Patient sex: M
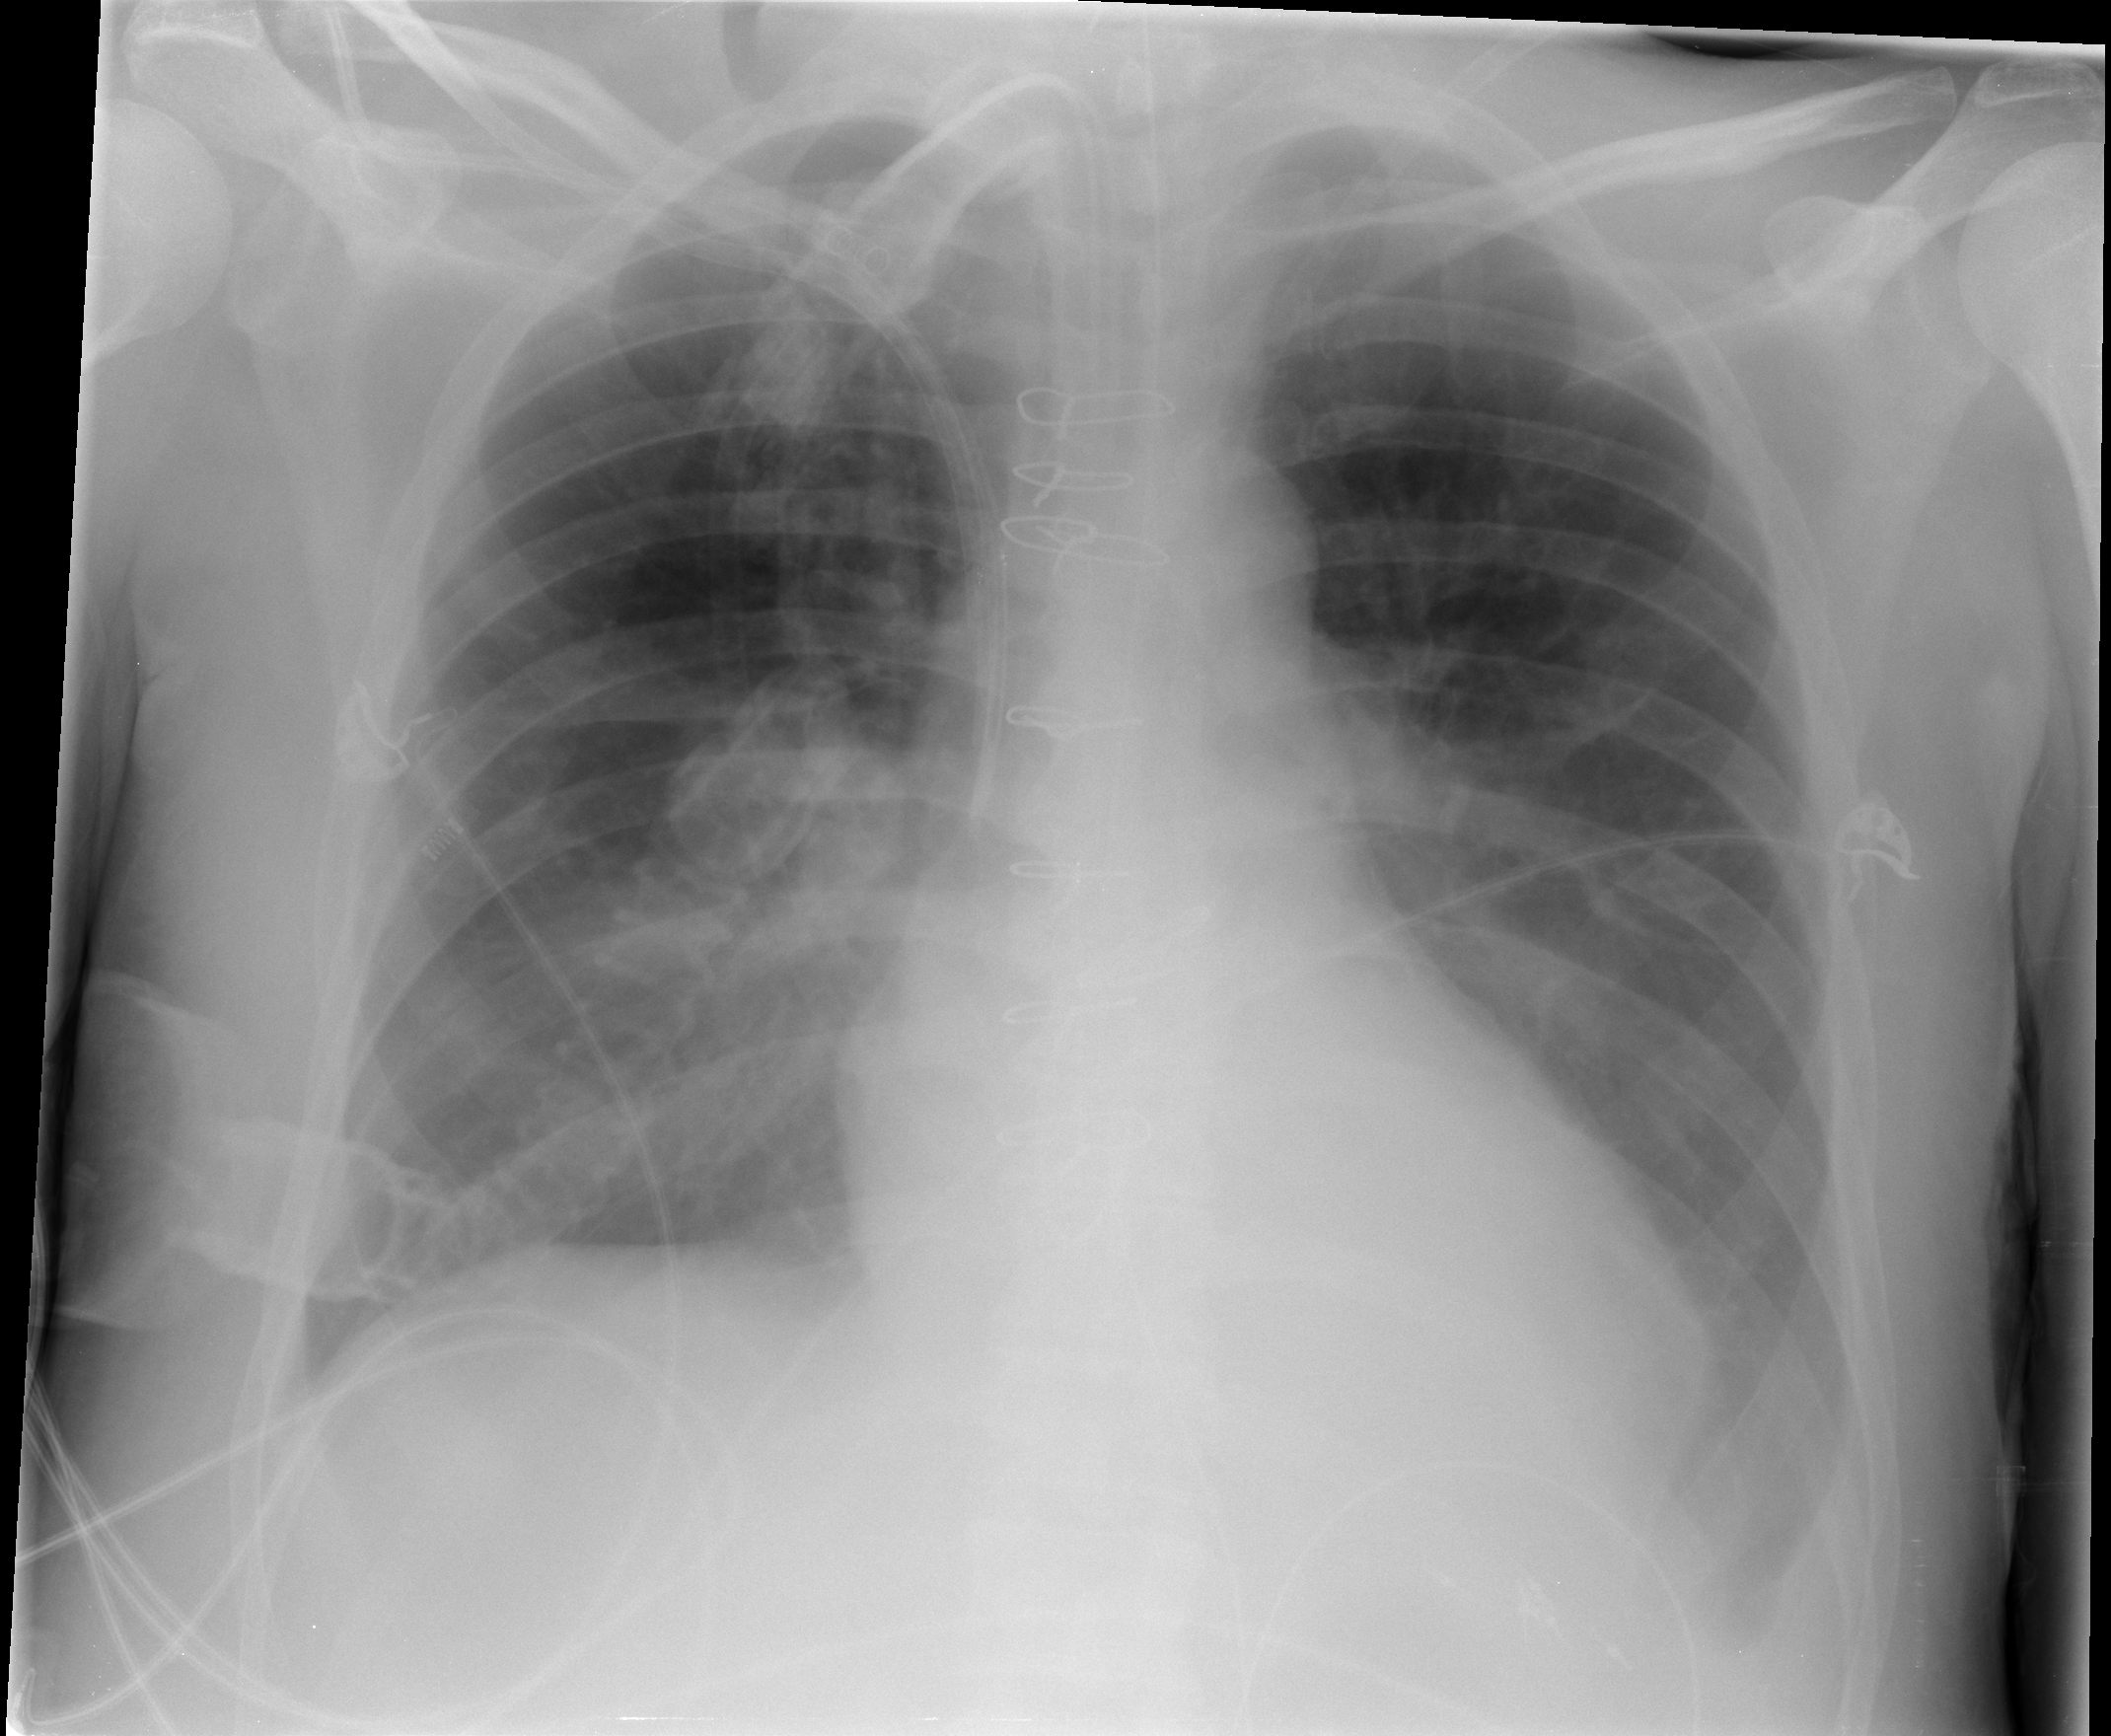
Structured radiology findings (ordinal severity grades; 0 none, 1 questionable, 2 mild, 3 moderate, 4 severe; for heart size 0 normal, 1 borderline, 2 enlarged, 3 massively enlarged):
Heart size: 1
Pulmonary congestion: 0
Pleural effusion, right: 1
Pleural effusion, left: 2
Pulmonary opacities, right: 0
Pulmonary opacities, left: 0
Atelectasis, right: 2
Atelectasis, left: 2